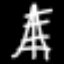
Label: The Eiffel Tower